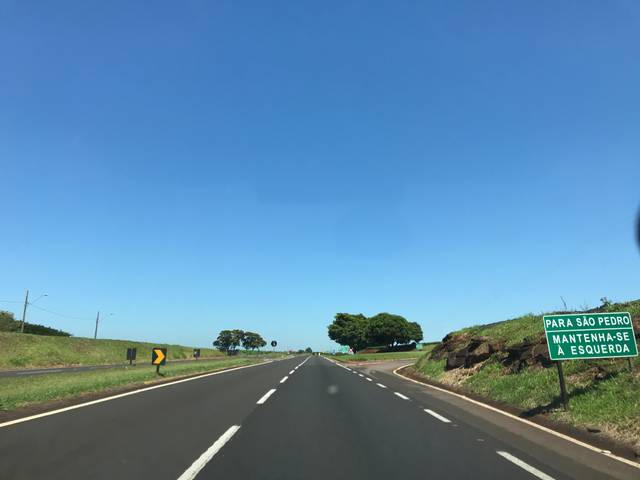
Region: Brazil
Coordinates: -23.478, -51.588